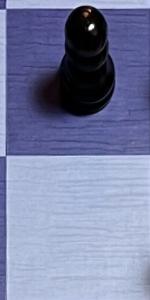
Label: Empty